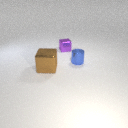
large brown metal cube to the left of small blue metal cylinder